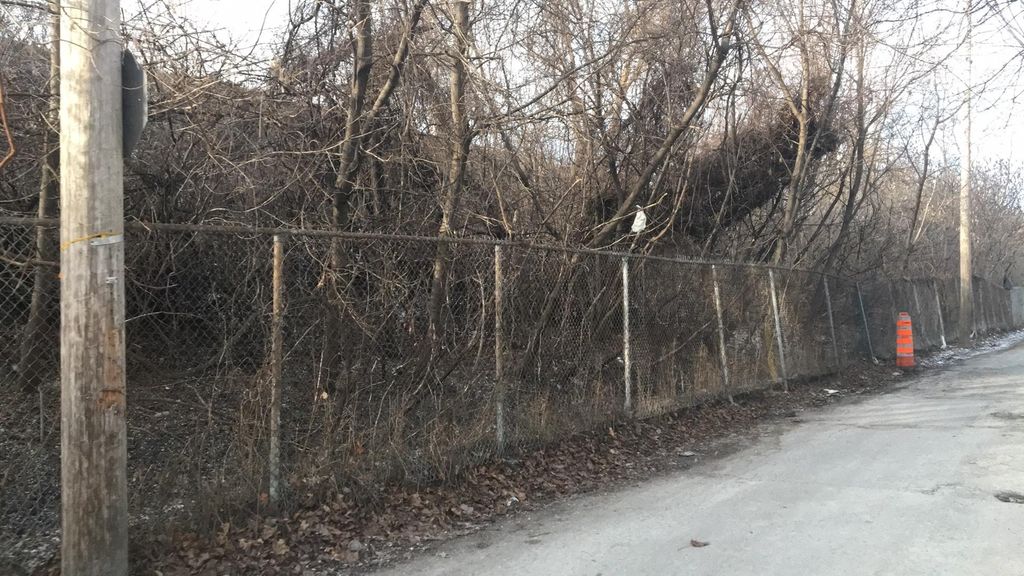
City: montreal